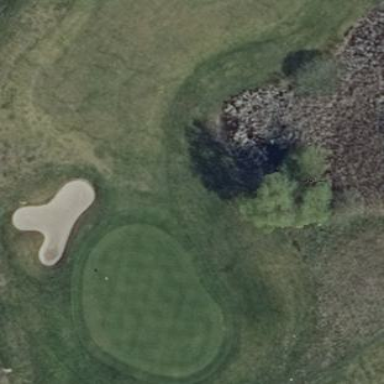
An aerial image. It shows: Golf green.